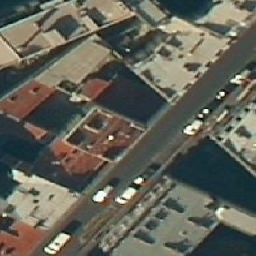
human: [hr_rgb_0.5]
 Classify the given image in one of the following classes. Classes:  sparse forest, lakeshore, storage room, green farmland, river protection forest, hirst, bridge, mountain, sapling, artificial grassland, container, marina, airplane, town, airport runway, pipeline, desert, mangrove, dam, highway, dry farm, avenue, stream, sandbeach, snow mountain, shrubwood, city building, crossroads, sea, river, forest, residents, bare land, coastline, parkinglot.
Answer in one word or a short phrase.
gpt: city building